【题型】选择题　【知识点】平面几何　【难度】easy
如图, 下列条件能使 $\triangle BPE$ 和 $\triangle CPD$ 相似的有( )

$\textcircled{1}$ $\angle B = \angle C$；$\textcircled{2}$ $\dfrac{AD}{AC} = \dfrac{AE}{AB}$；$\textcircled{3}$ $\angle ADB = \angle AEC$；$\textcircled{4}$ $\dfrac{AD}{AB} = \dfrac{AE}{AC}$；$\textcircled{5}$ $\dfrac{PE}{PD} = \dfrac{BP}{PC}$

A. 2个
B. 3个
C. 4个
D. 5个
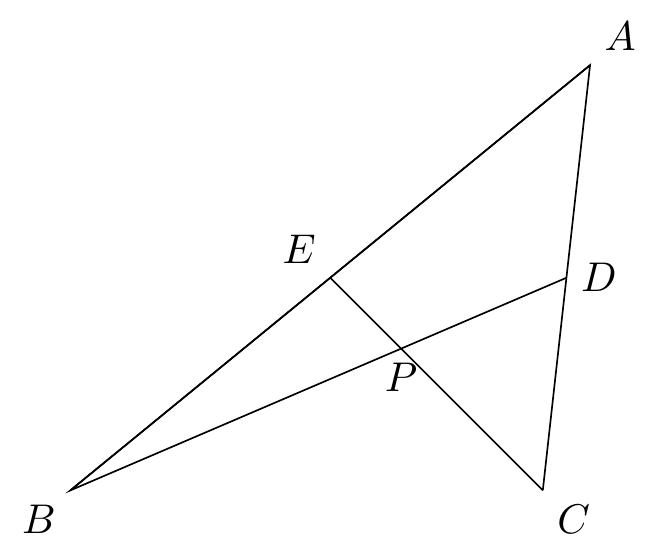
【解答】
解：$\because \angle B = \angle C$, $\angle BPE = \angle CPD$, $\therefore \triangle BPE \sim \triangle CPD$, 所以$\textcircled{1}$符合题意

$\because \angle A = \angle A$, $\dfrac{AD}{AB} = \dfrac{AE}{AC}$, $\therefore \triangle ABD \sim \triangle ACE$, $\therefore \angle B = \angle C$, $\because \angle BPE = \angle CPD$, $\therefore \triangle BPE \sim \triangle CPD$, 所以$\textcircled{4}$符合题意, $\textcircled{2}$不符合题意

$\because \angle ADB = \angle AEC$, $\therefore \angle CDP = \angle BEP$, $\because \angle BPE = \angle CPD$, $\therefore \triangle BPE \sim \triangle CPD$, 所以$\textcircled{3}$符合题意

$\because \angle BPE = \angle CPD$, $\dfrac{PE}{PD} = \dfrac{BP}{PC}$, $\therefore \triangle BPE \sim \triangle CPD$, 所以$\textcircled{5}$符合题意

则符合题意的有4个

故选：C